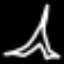
Label: The Eiffel Tower